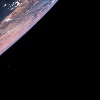
Label: space